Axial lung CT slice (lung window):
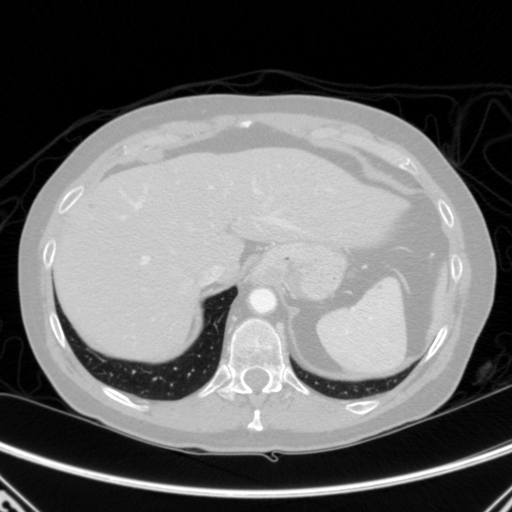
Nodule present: no